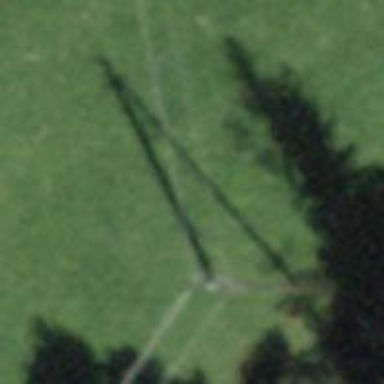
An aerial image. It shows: Power pole.